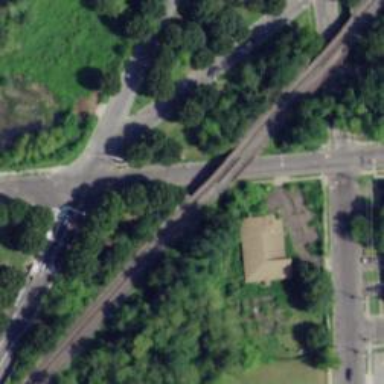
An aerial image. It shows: Railway tracks on embankment.